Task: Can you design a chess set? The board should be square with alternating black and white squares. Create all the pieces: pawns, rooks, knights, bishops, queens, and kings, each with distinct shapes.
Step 4468:
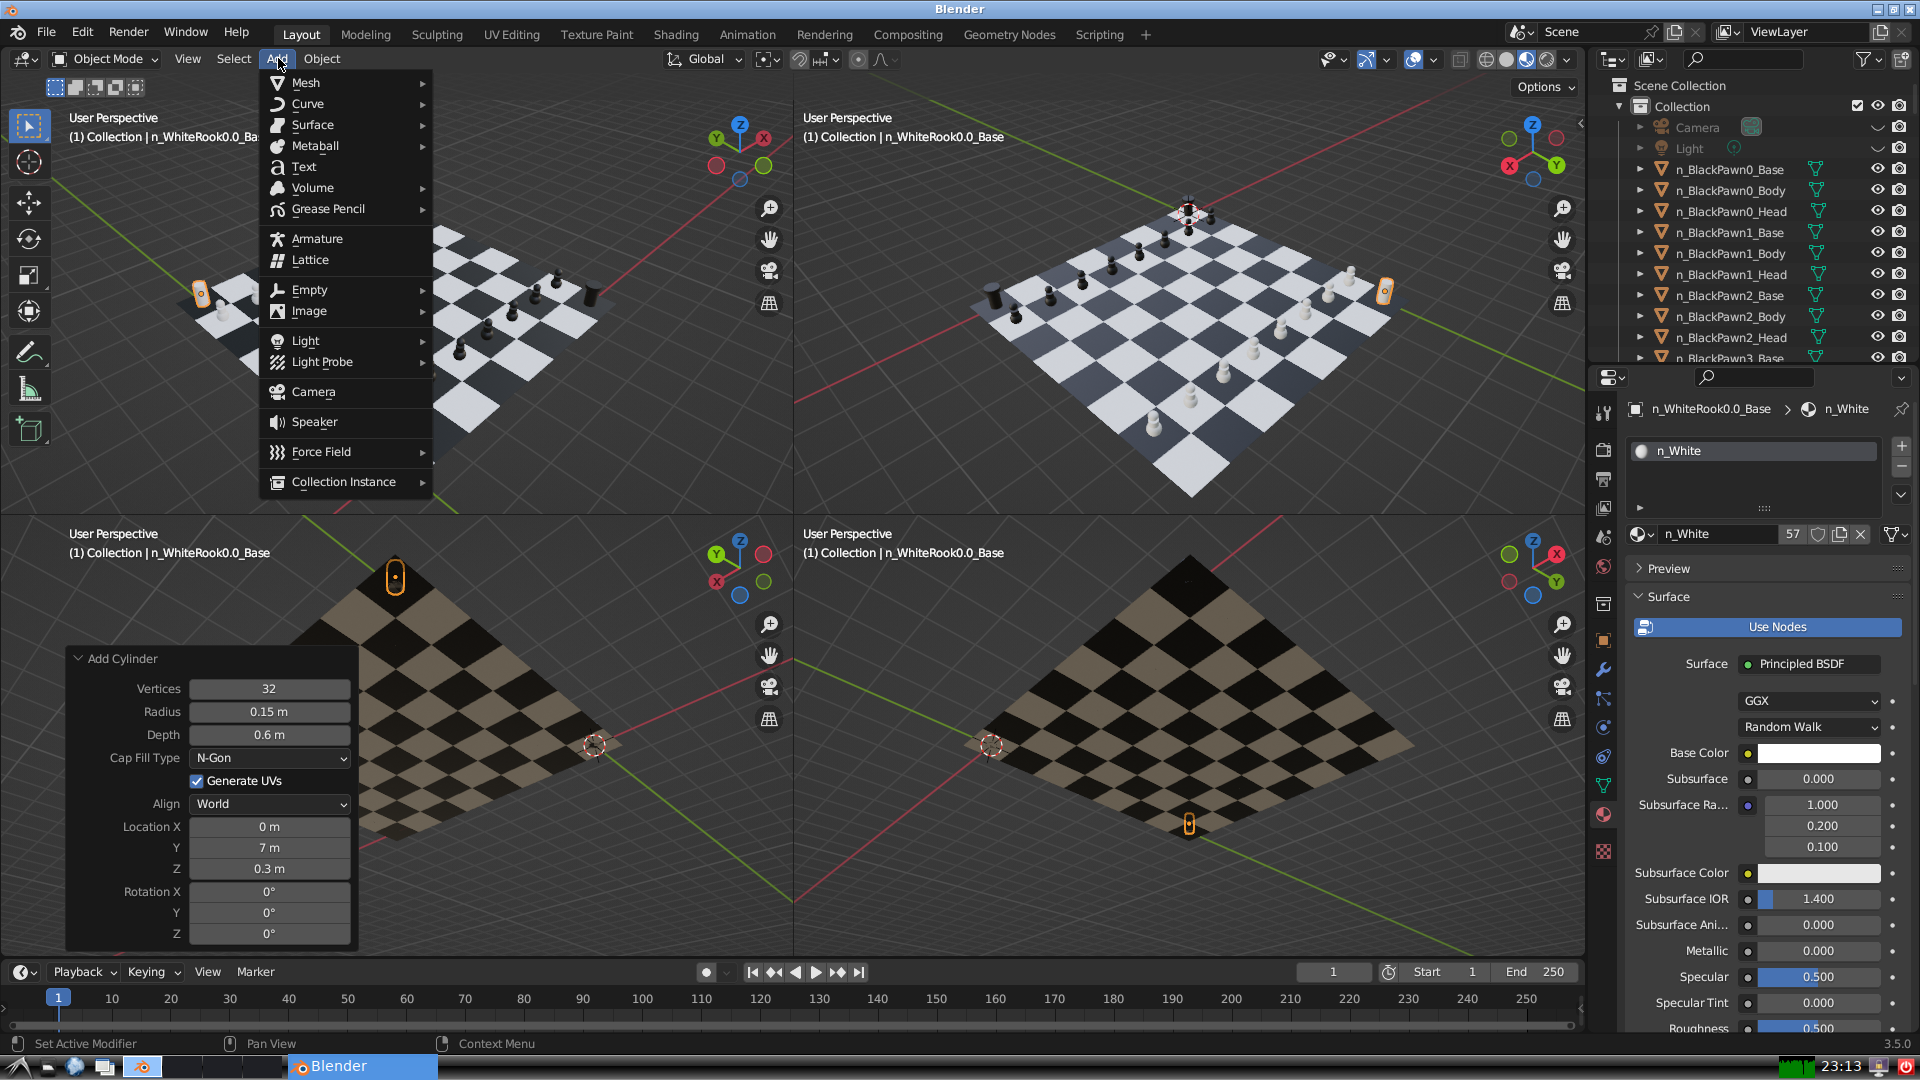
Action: {"mouse_move": [304, 84]}